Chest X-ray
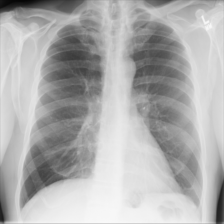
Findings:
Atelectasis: negative
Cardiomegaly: negative
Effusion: negative
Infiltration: negative
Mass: negative
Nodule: negative
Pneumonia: negative
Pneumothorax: negative
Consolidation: negative
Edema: negative
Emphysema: positive
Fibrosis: negative
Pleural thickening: negative
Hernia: negative